Question: is it possible to train NN to approximate this function:

If I tun approximation for x^2 or sin or something simple, it works fine, but for this sort of function i got only constant valued line.
My NN has 2 inputs (x, f(x)), one hidden layer (10 neurons), 1 output (f(x))
For training I am using BP, activation functions sigmoid -> tanh
My goal is to get "smooth" function without noise, that catch function on image above.
Or is there any other way with NN or genetic algorithm, how to approximate this ?
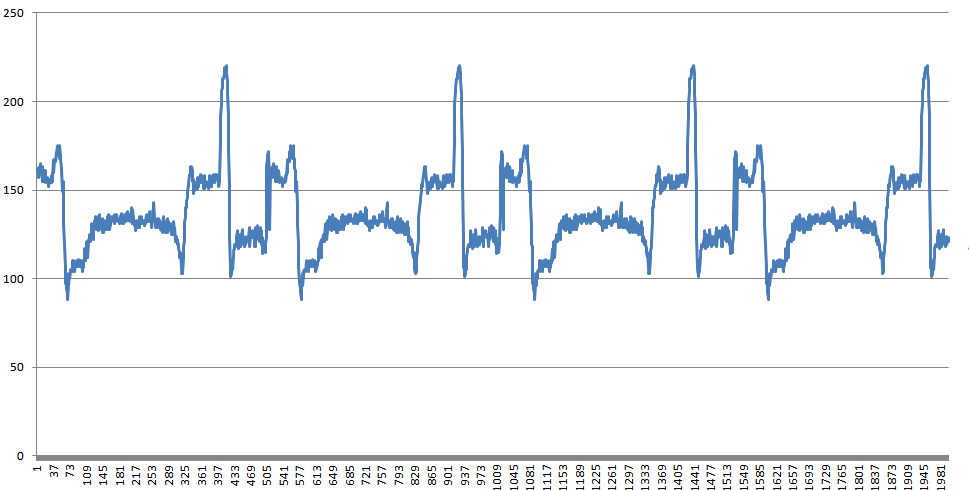
Answer: You're gping to have major problems because the input (x, f(x)) is discontinuous (not exactly, but sort of).
Therefore, your NN will have to literally memorize the x-f(x) mapping given the large discontinuities.
One approach is to use a four-layer NN which can address the discontinuities.
But really, you may simply want to look at other smoothening methods rather than NN for thos problem.
You have a periodic function so first of all, only use one period, or you will memorize and not generalize.